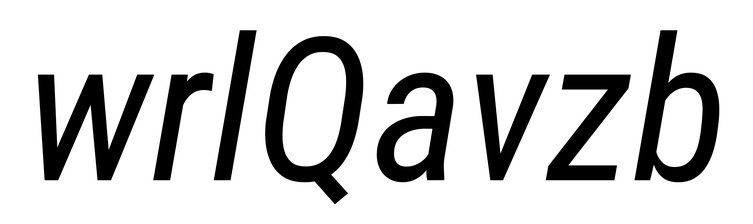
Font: Roboto-Italic_Condensed_Italic